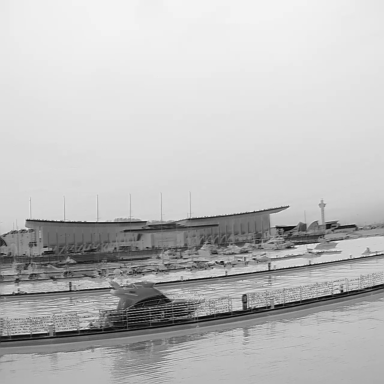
There are seven objects shown in the infrared image, including a canoe, and six sailboats.